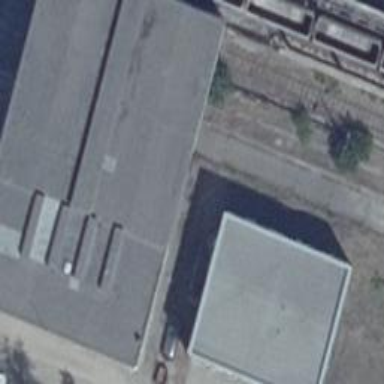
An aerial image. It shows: Railway yard with electrified contact lines. The yard includes building passage tunnel.